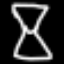
Label: hourglass